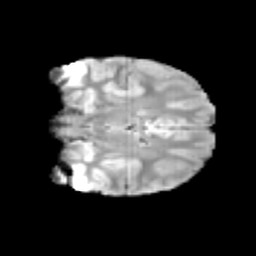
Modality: T2w
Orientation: coronal
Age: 10
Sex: male
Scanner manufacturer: siemens
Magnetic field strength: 3 T
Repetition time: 3.8 s
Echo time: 0.07 s